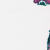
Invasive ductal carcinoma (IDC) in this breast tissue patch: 0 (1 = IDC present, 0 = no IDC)